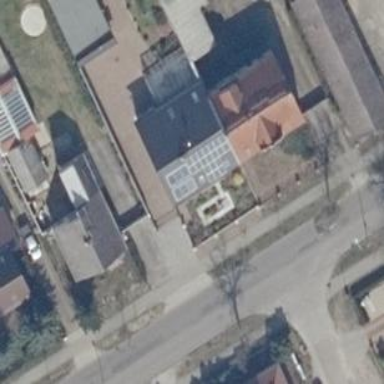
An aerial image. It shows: Semi-detached house.